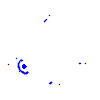
Particle: pion